Question: This graph is to show the vertical axis with 1 million intervals,
not 2 million.
How exactly can I change that in VisualStudio2010 ?

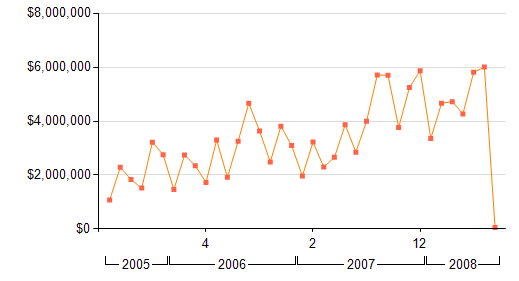
Answer: Right-click the vertical axis, click 'Vertical Axis Properties...' and set the 'Interval' to '<PHONE>'